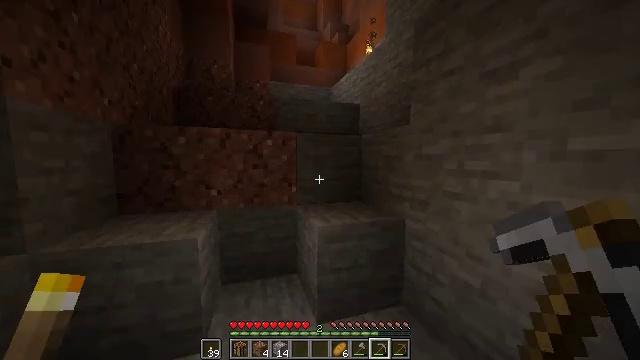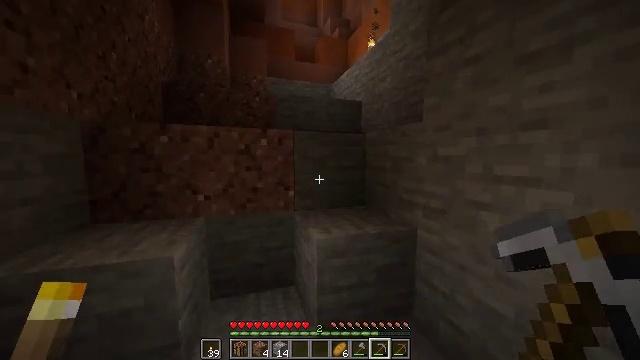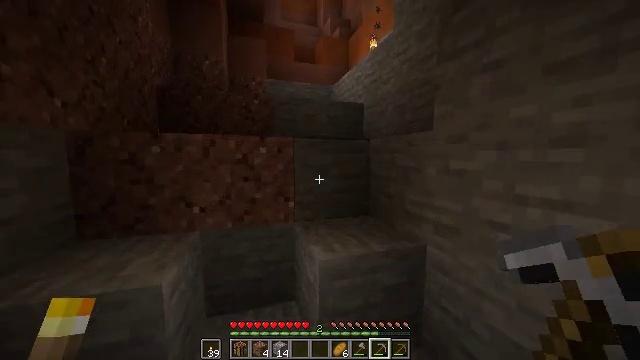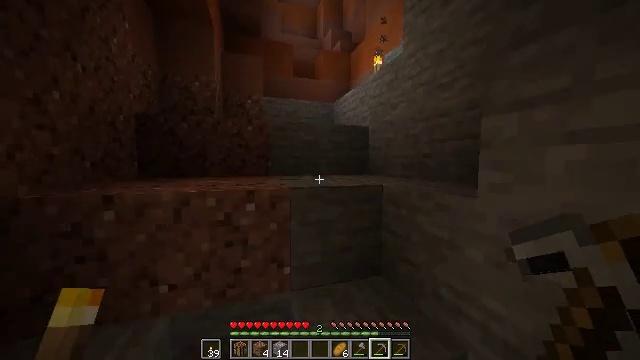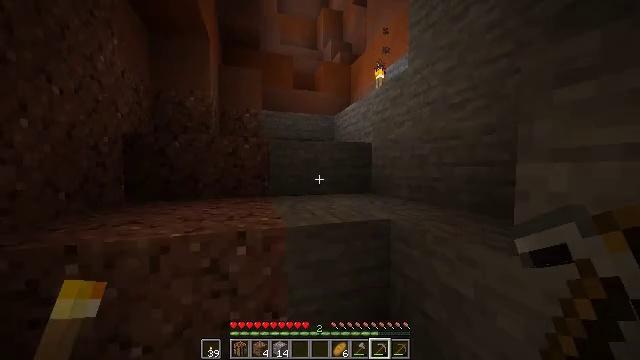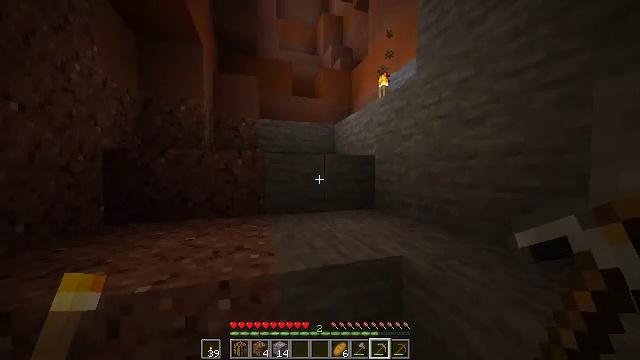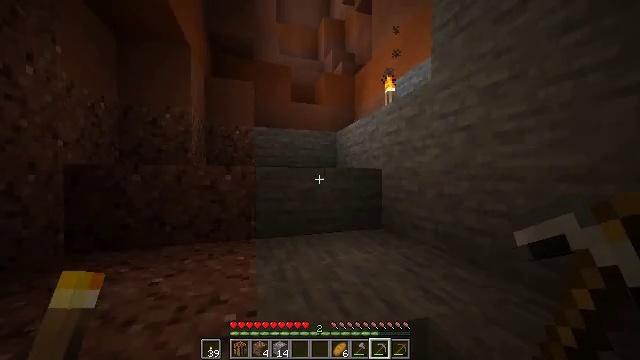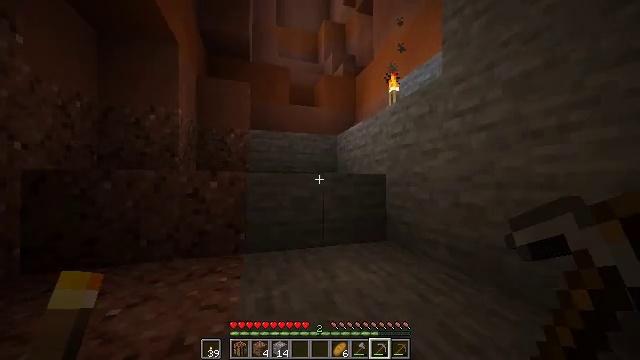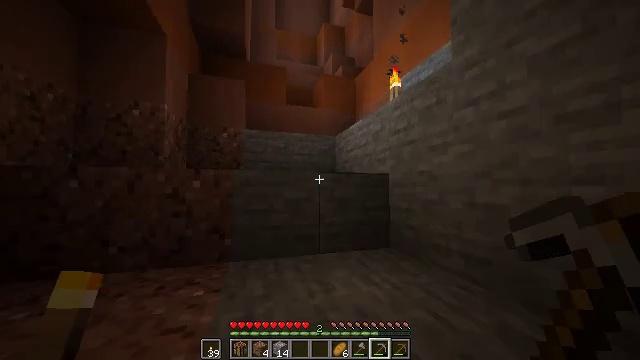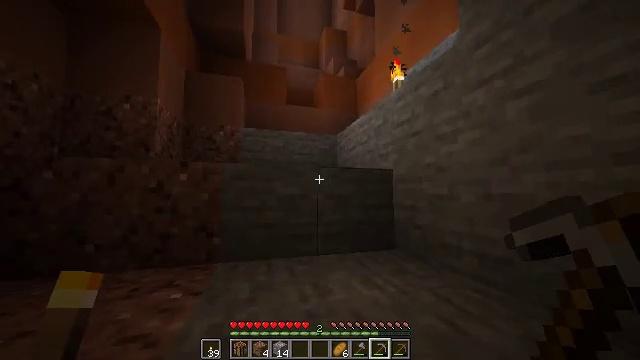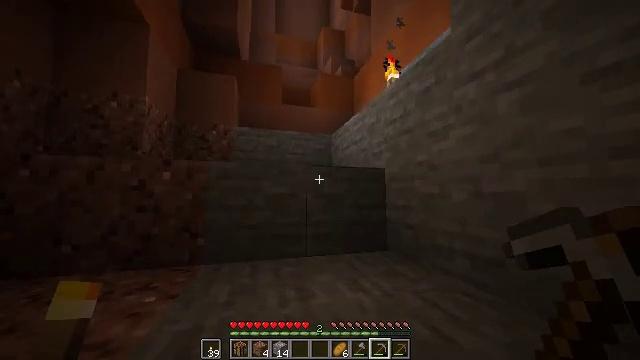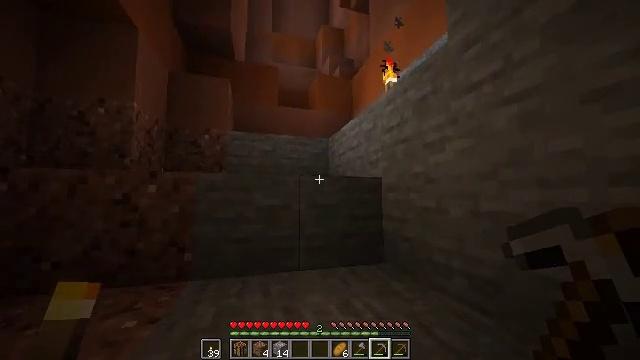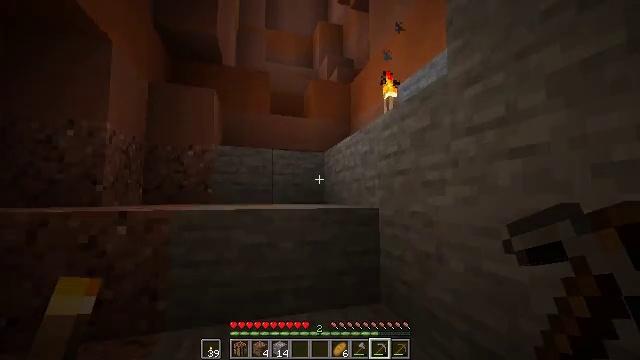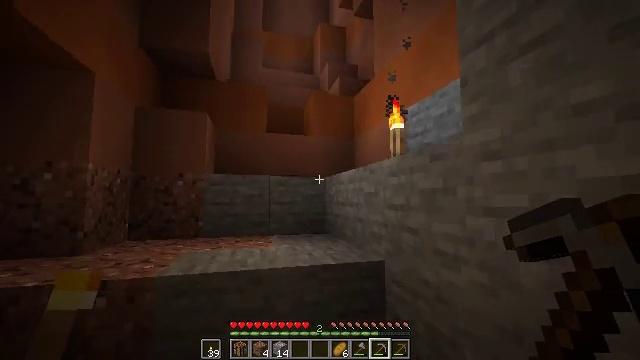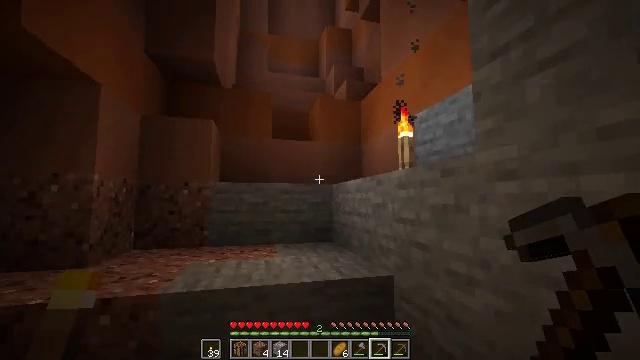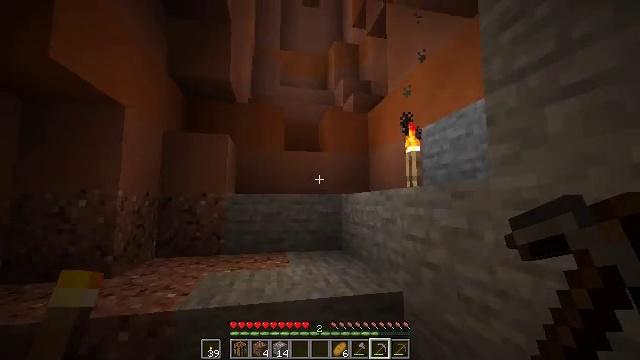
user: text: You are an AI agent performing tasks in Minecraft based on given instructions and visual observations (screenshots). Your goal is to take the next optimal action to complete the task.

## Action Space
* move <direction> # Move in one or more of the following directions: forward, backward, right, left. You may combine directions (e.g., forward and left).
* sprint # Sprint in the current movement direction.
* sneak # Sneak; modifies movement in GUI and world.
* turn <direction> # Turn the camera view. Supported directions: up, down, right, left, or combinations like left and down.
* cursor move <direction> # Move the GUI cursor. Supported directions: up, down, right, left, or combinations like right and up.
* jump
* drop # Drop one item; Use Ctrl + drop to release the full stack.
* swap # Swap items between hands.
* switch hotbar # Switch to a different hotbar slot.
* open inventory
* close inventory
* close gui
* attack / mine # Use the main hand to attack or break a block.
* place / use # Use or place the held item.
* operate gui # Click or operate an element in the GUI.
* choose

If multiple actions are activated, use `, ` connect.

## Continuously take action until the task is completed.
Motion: motion action
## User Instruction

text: Harvest terracotta for building.
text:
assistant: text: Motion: move forward, sprint
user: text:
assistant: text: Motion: move forward, sprint, jump
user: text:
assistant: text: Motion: move forward, sprint, turn up, jump
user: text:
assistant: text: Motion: move forward, sprint, turn up, jump
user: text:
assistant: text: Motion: move forward, sprint, jump
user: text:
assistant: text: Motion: move forward and move right, sprint, turn up
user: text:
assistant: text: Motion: move forward and move right, sprint, turn up
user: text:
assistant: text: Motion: move forward and move right, sprint, turn up
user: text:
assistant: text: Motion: move forward and move right, sprint, turn up
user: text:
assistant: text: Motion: move forward, sprint, jump
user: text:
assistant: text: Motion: move forward, sprint, jump
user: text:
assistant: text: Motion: move forward, sprint, jump
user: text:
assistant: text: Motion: move forward, sprint, jump
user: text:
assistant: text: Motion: move forward, sprint, turn left, jump
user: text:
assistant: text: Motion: move forward, sprint, turn left
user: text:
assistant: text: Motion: move forward, sprint
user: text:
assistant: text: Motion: move forward, sprint
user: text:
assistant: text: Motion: move forward, sprint, jump
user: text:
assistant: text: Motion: move forward, sprint, jump
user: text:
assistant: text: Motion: move forward, sprint, jump
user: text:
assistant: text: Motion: move forward, sprint, jump
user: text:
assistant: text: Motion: move forward, sprint, jump
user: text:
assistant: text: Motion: move forward, sprint
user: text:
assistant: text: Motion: move forward, sprint
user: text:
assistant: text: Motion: move forward, sprint
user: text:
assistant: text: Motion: move forward, sprint
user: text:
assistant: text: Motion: move forward, sprint, turn left and down, jump
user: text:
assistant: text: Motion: move forward, sprint, turn down, jump
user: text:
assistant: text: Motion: move forward, sprint, jump
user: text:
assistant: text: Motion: move forward, sprint, turn left and up, jump